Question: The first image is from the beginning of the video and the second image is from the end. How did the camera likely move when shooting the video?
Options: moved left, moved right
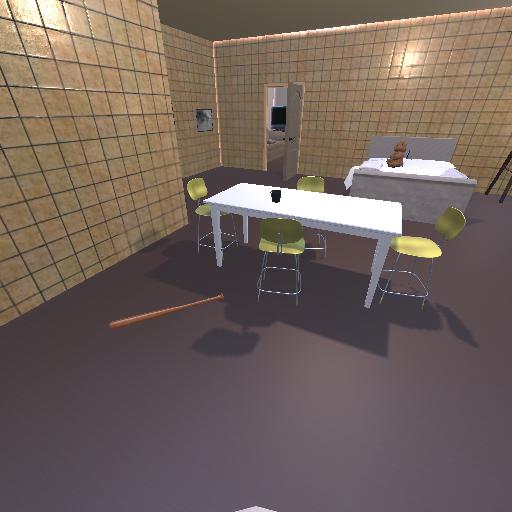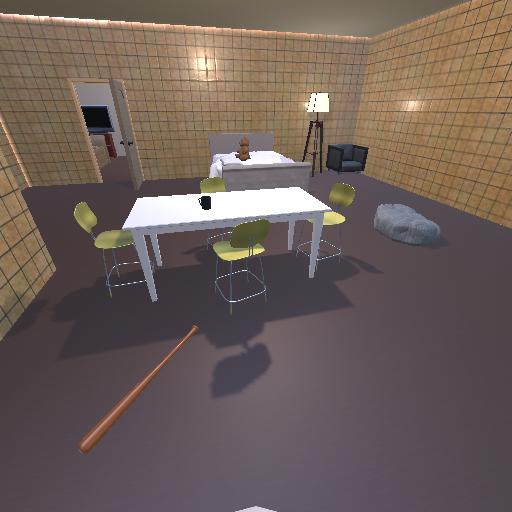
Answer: moved left